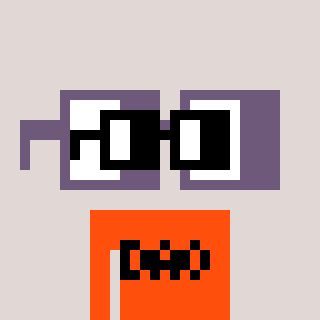
a pixel art character with square black glasses, a glasses-shaped head and a orange-colored body on a warm background